Field crop: tomato
Growth stage: 2
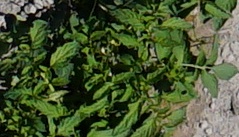
Species: tomato